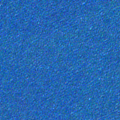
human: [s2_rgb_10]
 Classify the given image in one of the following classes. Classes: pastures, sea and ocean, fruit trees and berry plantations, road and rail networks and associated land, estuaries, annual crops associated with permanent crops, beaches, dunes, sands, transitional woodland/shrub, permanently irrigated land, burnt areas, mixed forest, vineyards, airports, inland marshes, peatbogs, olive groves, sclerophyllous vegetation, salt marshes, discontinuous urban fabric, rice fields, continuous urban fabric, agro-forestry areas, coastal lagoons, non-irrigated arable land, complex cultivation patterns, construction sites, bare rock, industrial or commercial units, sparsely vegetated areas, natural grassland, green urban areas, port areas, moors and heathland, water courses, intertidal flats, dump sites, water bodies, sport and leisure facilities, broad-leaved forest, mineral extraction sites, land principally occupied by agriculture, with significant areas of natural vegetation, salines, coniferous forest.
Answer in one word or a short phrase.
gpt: sea and ocean